Interaction volume radius: 10 \u00c5
Interaction volume height: 35 \u00c5
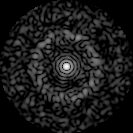
Disorder parameter: 0.8409